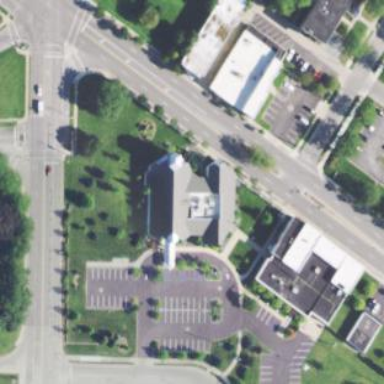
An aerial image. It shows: Building that serves as place of worship.